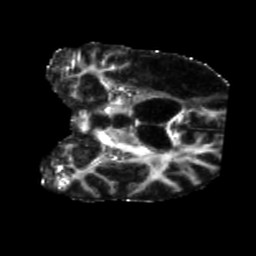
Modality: FA
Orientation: coronal
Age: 42
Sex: male
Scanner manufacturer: siemens
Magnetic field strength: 3 T
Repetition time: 5.25 s
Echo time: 0.08 s